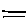
Label: line